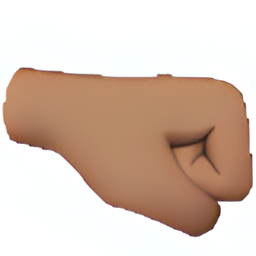
Name: right facing fist
Emoji: 🤜🏽
Group: People & Body
Sub-group: hand-fingers-closed